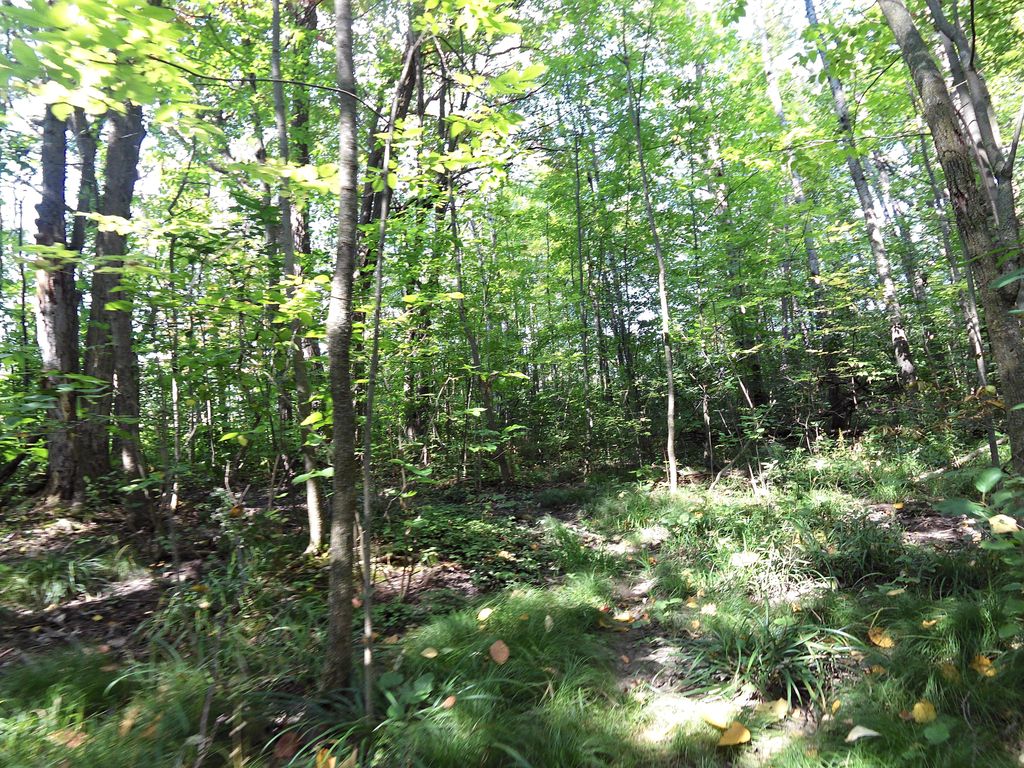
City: ottawa-gatineau